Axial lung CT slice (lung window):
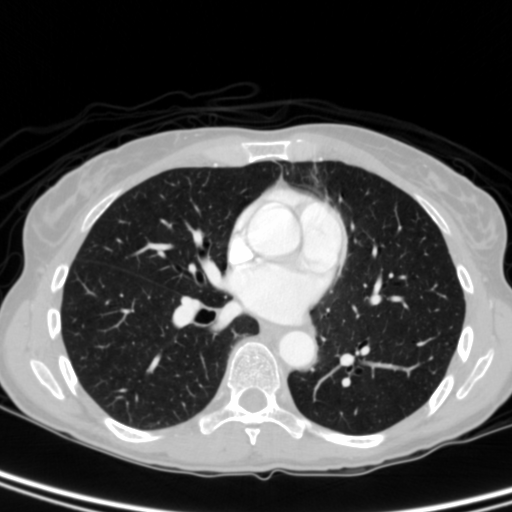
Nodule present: no